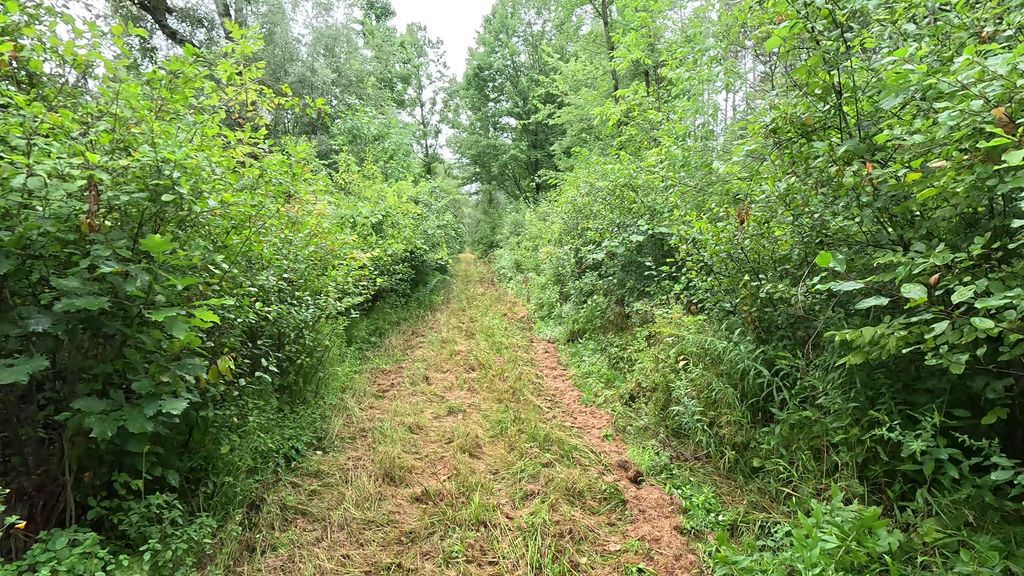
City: ottawa-gatineau